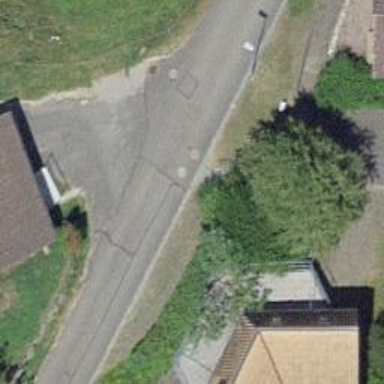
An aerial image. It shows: Road with steps.